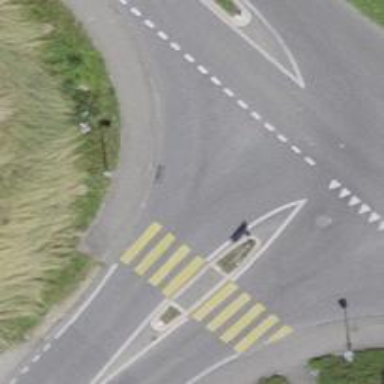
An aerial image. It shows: Secondary road with asphalt surface leading to roundabout junction.